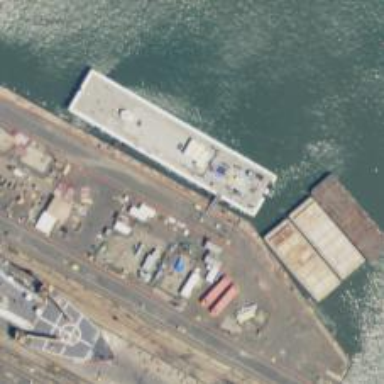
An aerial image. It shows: Man-made pier.